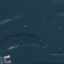
Land use / land cover class: SeaLake